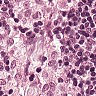
Metastatic tissue present: no